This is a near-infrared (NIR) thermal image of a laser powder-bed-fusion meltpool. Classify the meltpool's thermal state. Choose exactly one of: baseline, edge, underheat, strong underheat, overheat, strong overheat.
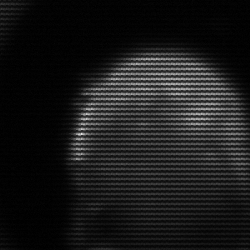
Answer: edge